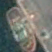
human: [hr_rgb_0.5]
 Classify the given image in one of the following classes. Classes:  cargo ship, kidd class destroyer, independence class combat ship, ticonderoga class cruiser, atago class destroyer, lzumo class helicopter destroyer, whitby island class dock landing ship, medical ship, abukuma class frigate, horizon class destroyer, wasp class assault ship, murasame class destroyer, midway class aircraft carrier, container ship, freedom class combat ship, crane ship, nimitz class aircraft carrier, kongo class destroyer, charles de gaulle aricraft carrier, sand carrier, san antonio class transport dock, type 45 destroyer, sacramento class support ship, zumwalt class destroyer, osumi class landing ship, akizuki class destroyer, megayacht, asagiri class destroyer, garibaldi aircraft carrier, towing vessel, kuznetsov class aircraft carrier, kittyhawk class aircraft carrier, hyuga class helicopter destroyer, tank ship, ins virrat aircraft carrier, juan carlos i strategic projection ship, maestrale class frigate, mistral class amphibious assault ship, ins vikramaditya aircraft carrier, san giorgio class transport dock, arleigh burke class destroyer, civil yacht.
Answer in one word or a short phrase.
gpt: Towing vessel